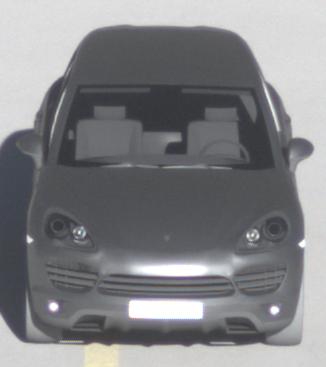
Make: Porsche
Model: Cayenne
Detailed model: Cayenne (958)
Model produced from: 2010/05
Model produced until: 2014/07
Doors: 5
Color: gray
Road condition: dry road
Daytime: morning or afternoon
Contrast: high contrast